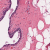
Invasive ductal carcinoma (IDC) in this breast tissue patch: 0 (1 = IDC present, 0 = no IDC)